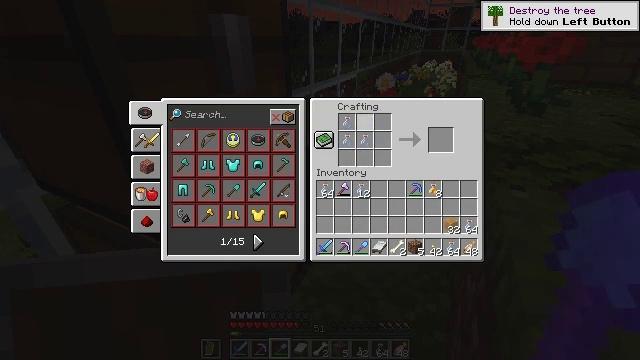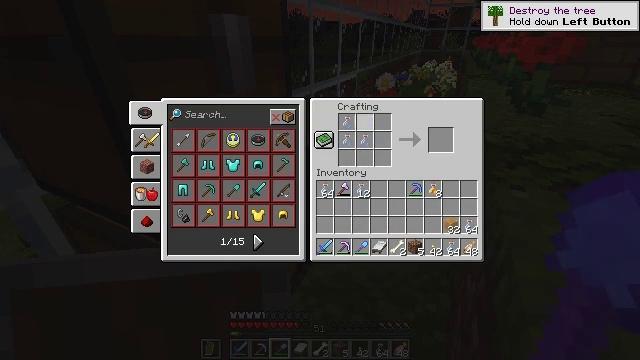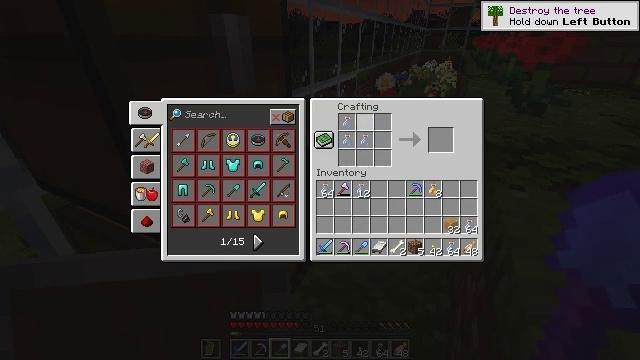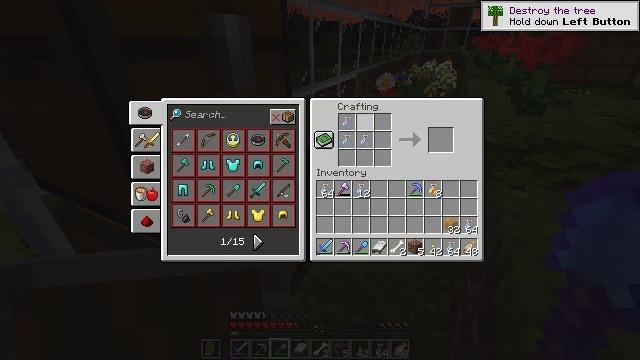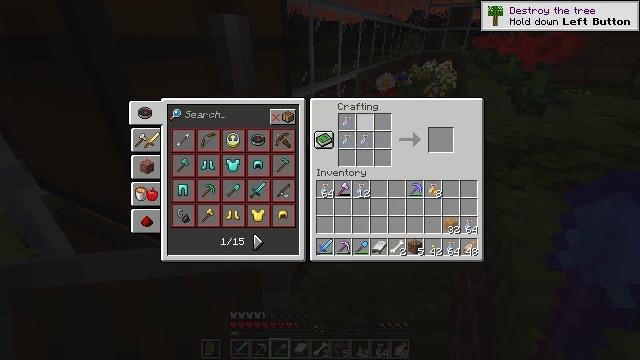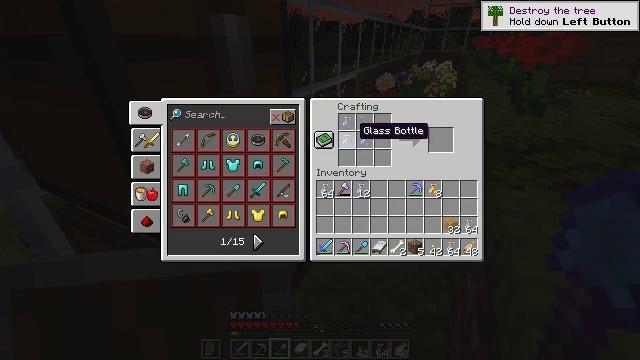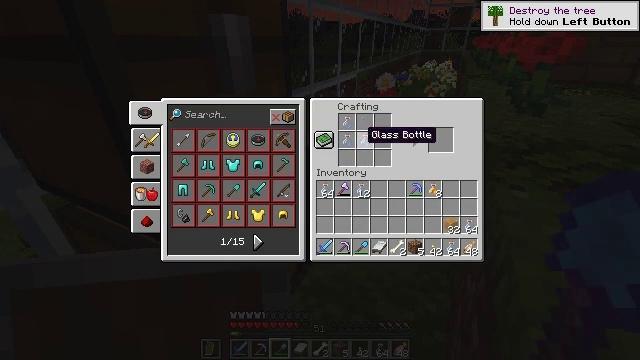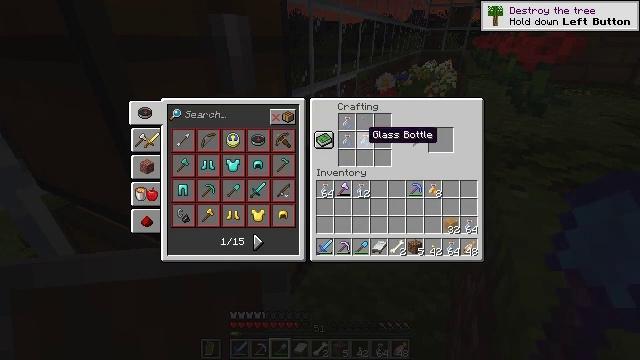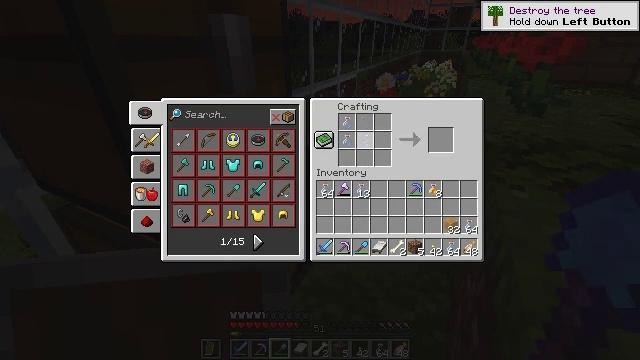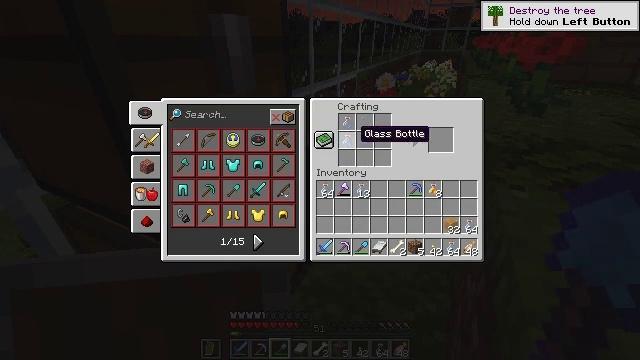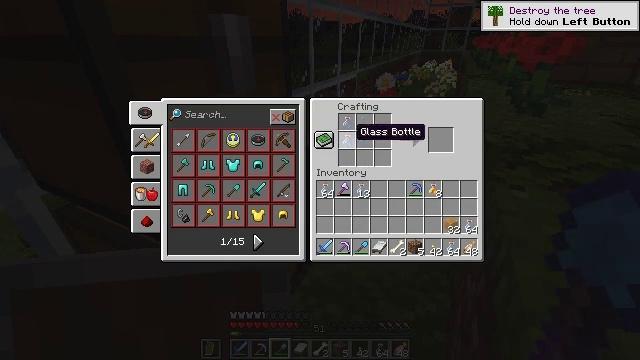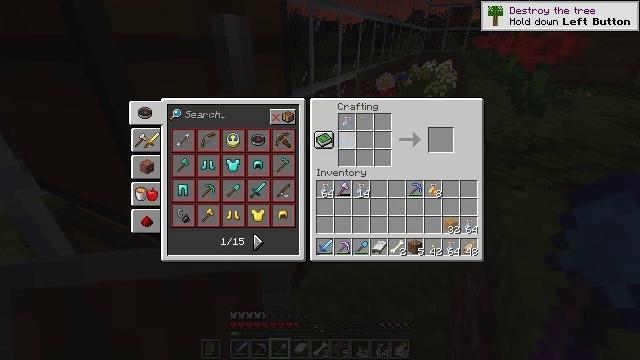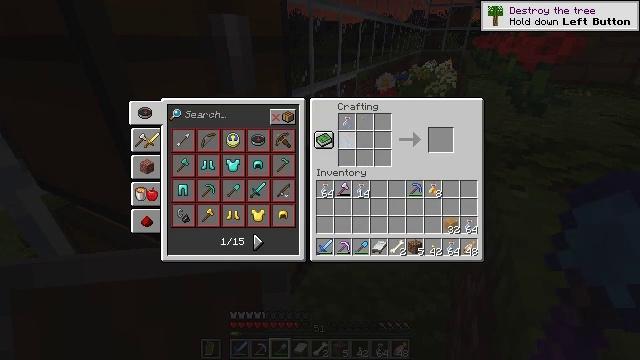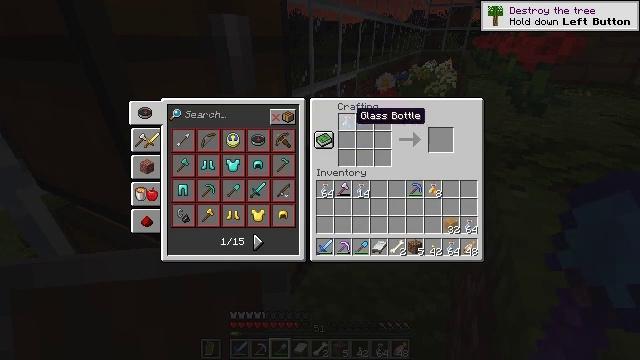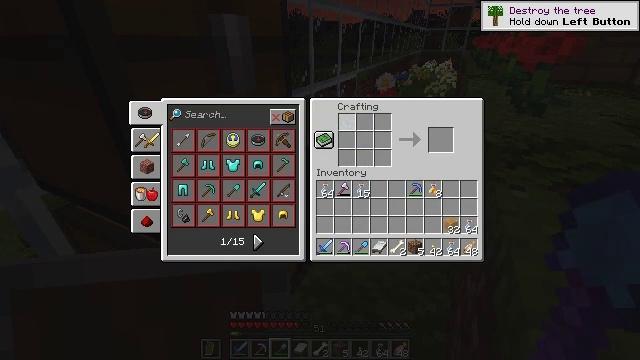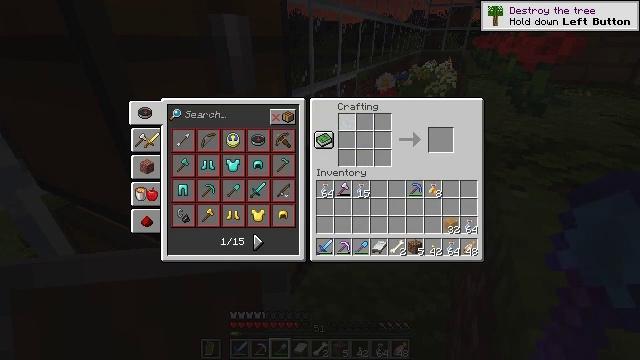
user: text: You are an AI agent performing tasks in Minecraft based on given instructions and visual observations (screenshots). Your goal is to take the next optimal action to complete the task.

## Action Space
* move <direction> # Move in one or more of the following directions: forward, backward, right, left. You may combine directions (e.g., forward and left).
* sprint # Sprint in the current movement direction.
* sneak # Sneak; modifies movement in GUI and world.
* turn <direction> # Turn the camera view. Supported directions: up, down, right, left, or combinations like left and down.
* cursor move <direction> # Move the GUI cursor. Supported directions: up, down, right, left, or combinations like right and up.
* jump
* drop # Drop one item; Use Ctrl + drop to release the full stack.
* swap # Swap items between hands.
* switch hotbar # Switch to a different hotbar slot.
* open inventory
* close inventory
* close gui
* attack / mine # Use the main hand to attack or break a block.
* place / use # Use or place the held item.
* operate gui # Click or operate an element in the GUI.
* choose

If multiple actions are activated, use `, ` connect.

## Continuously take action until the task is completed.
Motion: motion action
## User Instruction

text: Combine honey bottles to make a honey block.
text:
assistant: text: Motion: sneak
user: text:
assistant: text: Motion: sneak
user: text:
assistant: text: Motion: sneak
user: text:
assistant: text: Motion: sneak
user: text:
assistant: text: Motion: sneak, cursor move left and down
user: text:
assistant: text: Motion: sneak, cursor move right
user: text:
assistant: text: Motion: sneak
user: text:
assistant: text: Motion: sneak, choose
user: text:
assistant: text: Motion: sneak, cursor move left, choose
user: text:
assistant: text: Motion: sneak
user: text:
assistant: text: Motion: sneak, choose
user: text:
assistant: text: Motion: sneak, choose
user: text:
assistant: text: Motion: sneak, cursor move up
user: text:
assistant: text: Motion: sneak, choose
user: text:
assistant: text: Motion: sneak, choose
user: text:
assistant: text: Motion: sneak, cursor move right and down
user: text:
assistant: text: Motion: sneak, cursor move right and down
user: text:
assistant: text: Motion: sneak, cursor move right
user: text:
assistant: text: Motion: sneak
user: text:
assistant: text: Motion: sneak
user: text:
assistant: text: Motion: sneak, choose
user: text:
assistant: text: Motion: sneak, choose
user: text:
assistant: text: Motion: sneak, cursor move left and up
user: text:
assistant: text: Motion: sneak, cursor move left and up
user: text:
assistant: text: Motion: sneak, cursor move left and up
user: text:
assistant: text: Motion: cursor move left and up
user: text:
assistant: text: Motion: no_op
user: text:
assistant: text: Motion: no_op
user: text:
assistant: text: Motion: no_op
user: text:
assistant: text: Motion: no_op